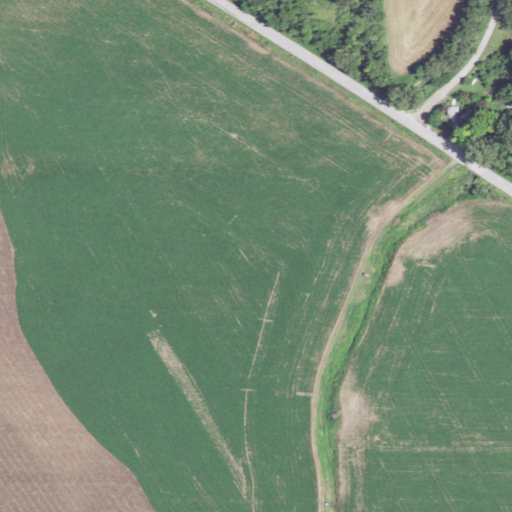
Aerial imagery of valley in Iowa named Militia Hollow containing cultivated crops, low intensity development, open development, grassland, and deciduous forest